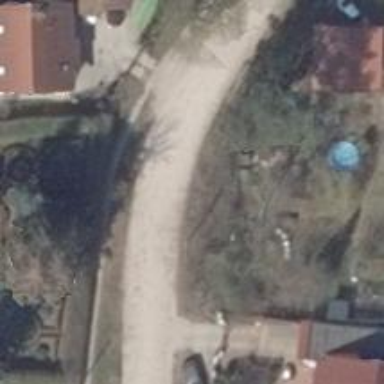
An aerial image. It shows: Asphalt road in residential area.